Question: Good day everyone! I would like some help from you since I'm just a beginner in WordPress. I would like to add a submenu under another submenu like this:
- - - - - - -
I don't have a problem adding them under 'China Independent' when I go to 'Appearance>Menu', however, they don't show up[maybe because it is indeed a custom theme] and I want them to be seen as drop down list on hover since China Independent is another different page. How can I achieve this?
You can see this image:
Or the link: <URL>
All your help will be greatly appreciated!
> Note: I've also asked it on <URL> but I have no luck so maybe post my question in here as well.
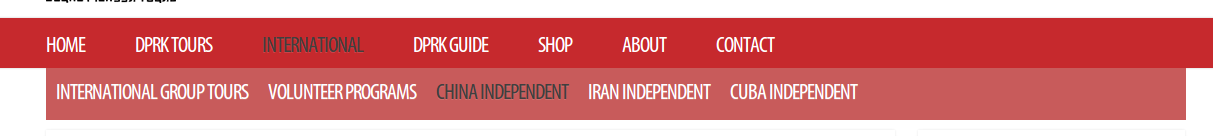
Answer: You need to use javaScript in order to make that, use <URL>